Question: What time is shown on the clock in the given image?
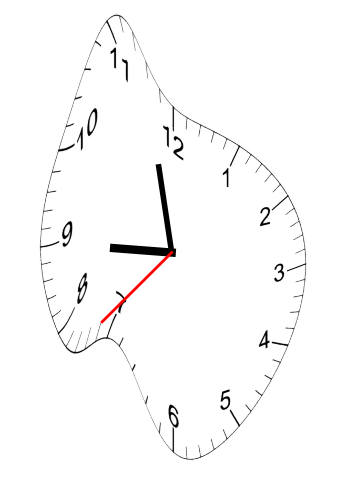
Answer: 08:57:37